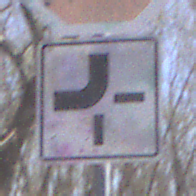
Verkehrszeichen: VerlaufVorfahrtsstrasse2
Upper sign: Stop
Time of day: Midday
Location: Outdoor (Nature)
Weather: Clear
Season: NotSpecified
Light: Natural